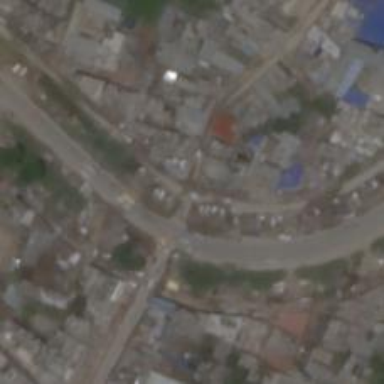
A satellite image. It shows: Crossing on the road.